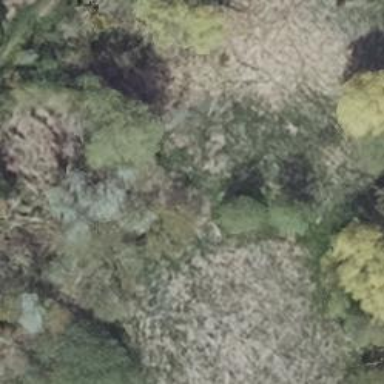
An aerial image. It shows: Landscape with heath vegetation.